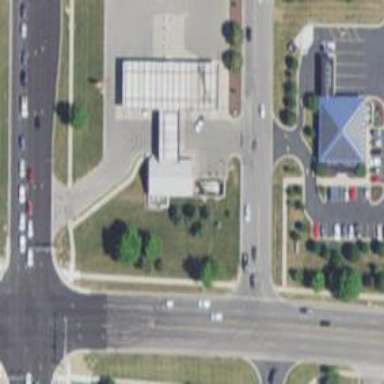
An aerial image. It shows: Convenience shop.